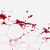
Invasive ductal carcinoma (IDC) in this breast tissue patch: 0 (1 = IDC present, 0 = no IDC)